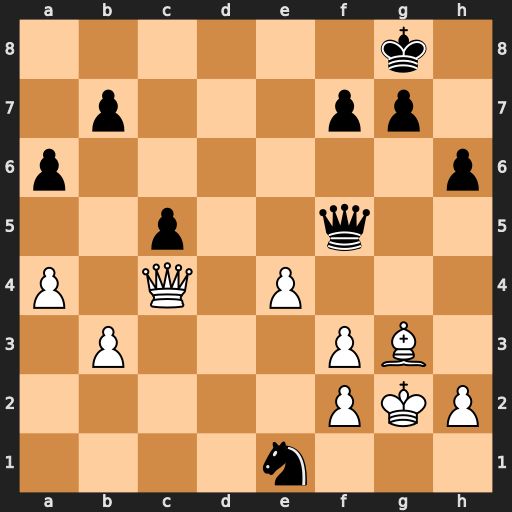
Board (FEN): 6k1/1p3pp1/p6p/2p2q2/P1Q1P3/1P3PB1/5PKP/4n3
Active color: w
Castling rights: -
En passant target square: -
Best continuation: Kf1 Qxf3 Kxe1